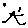
Label: cat